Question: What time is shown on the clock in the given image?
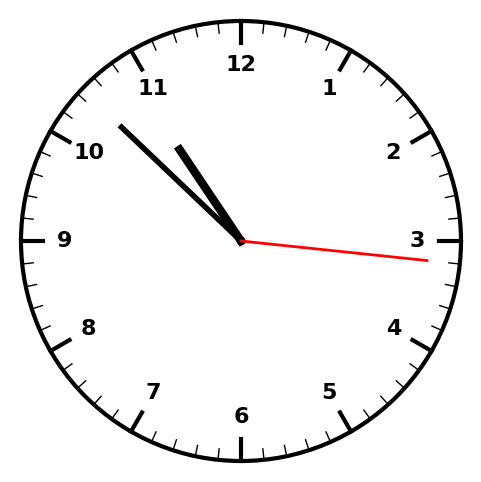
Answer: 10:52:16